Interaction volume radius: 5 \u00c5
Interaction volume height: 15 \u00c5
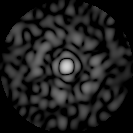
Disorder parameter: 0.8482